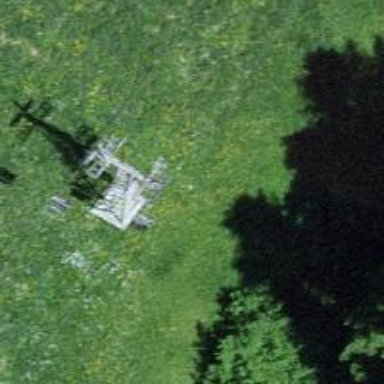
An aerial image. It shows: Pylon for aerialway.